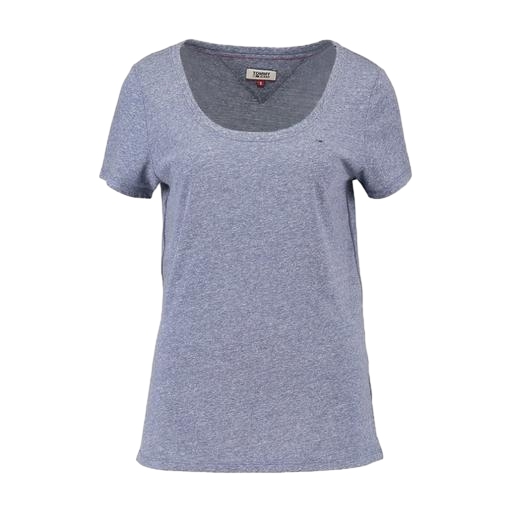
blue scoop neck t-shirt, blue scoop-neck tee, t-shirt classique light blue, white background